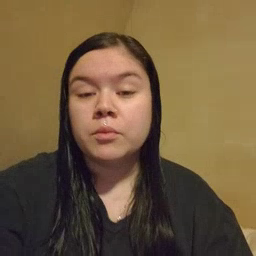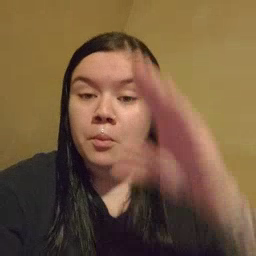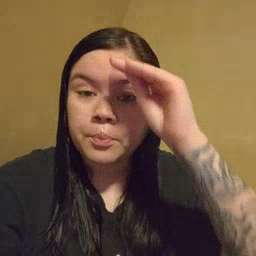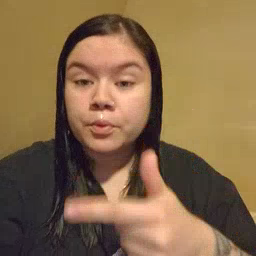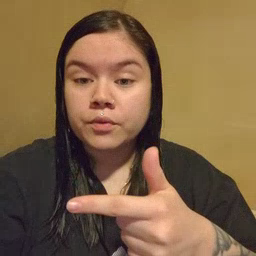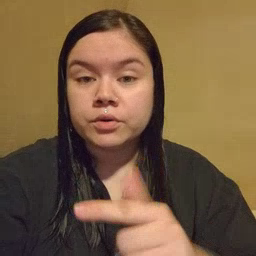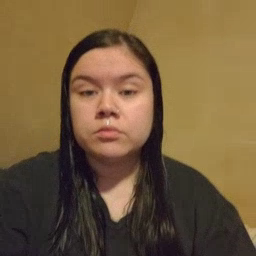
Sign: brother